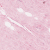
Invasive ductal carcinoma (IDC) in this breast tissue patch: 0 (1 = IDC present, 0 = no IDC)